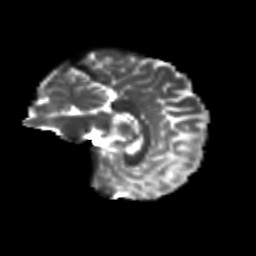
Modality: T2w
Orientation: sagittal
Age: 24
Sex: female
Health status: healthy
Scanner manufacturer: siemens
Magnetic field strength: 3 T
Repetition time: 8.6 s
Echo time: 0.095 s